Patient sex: M
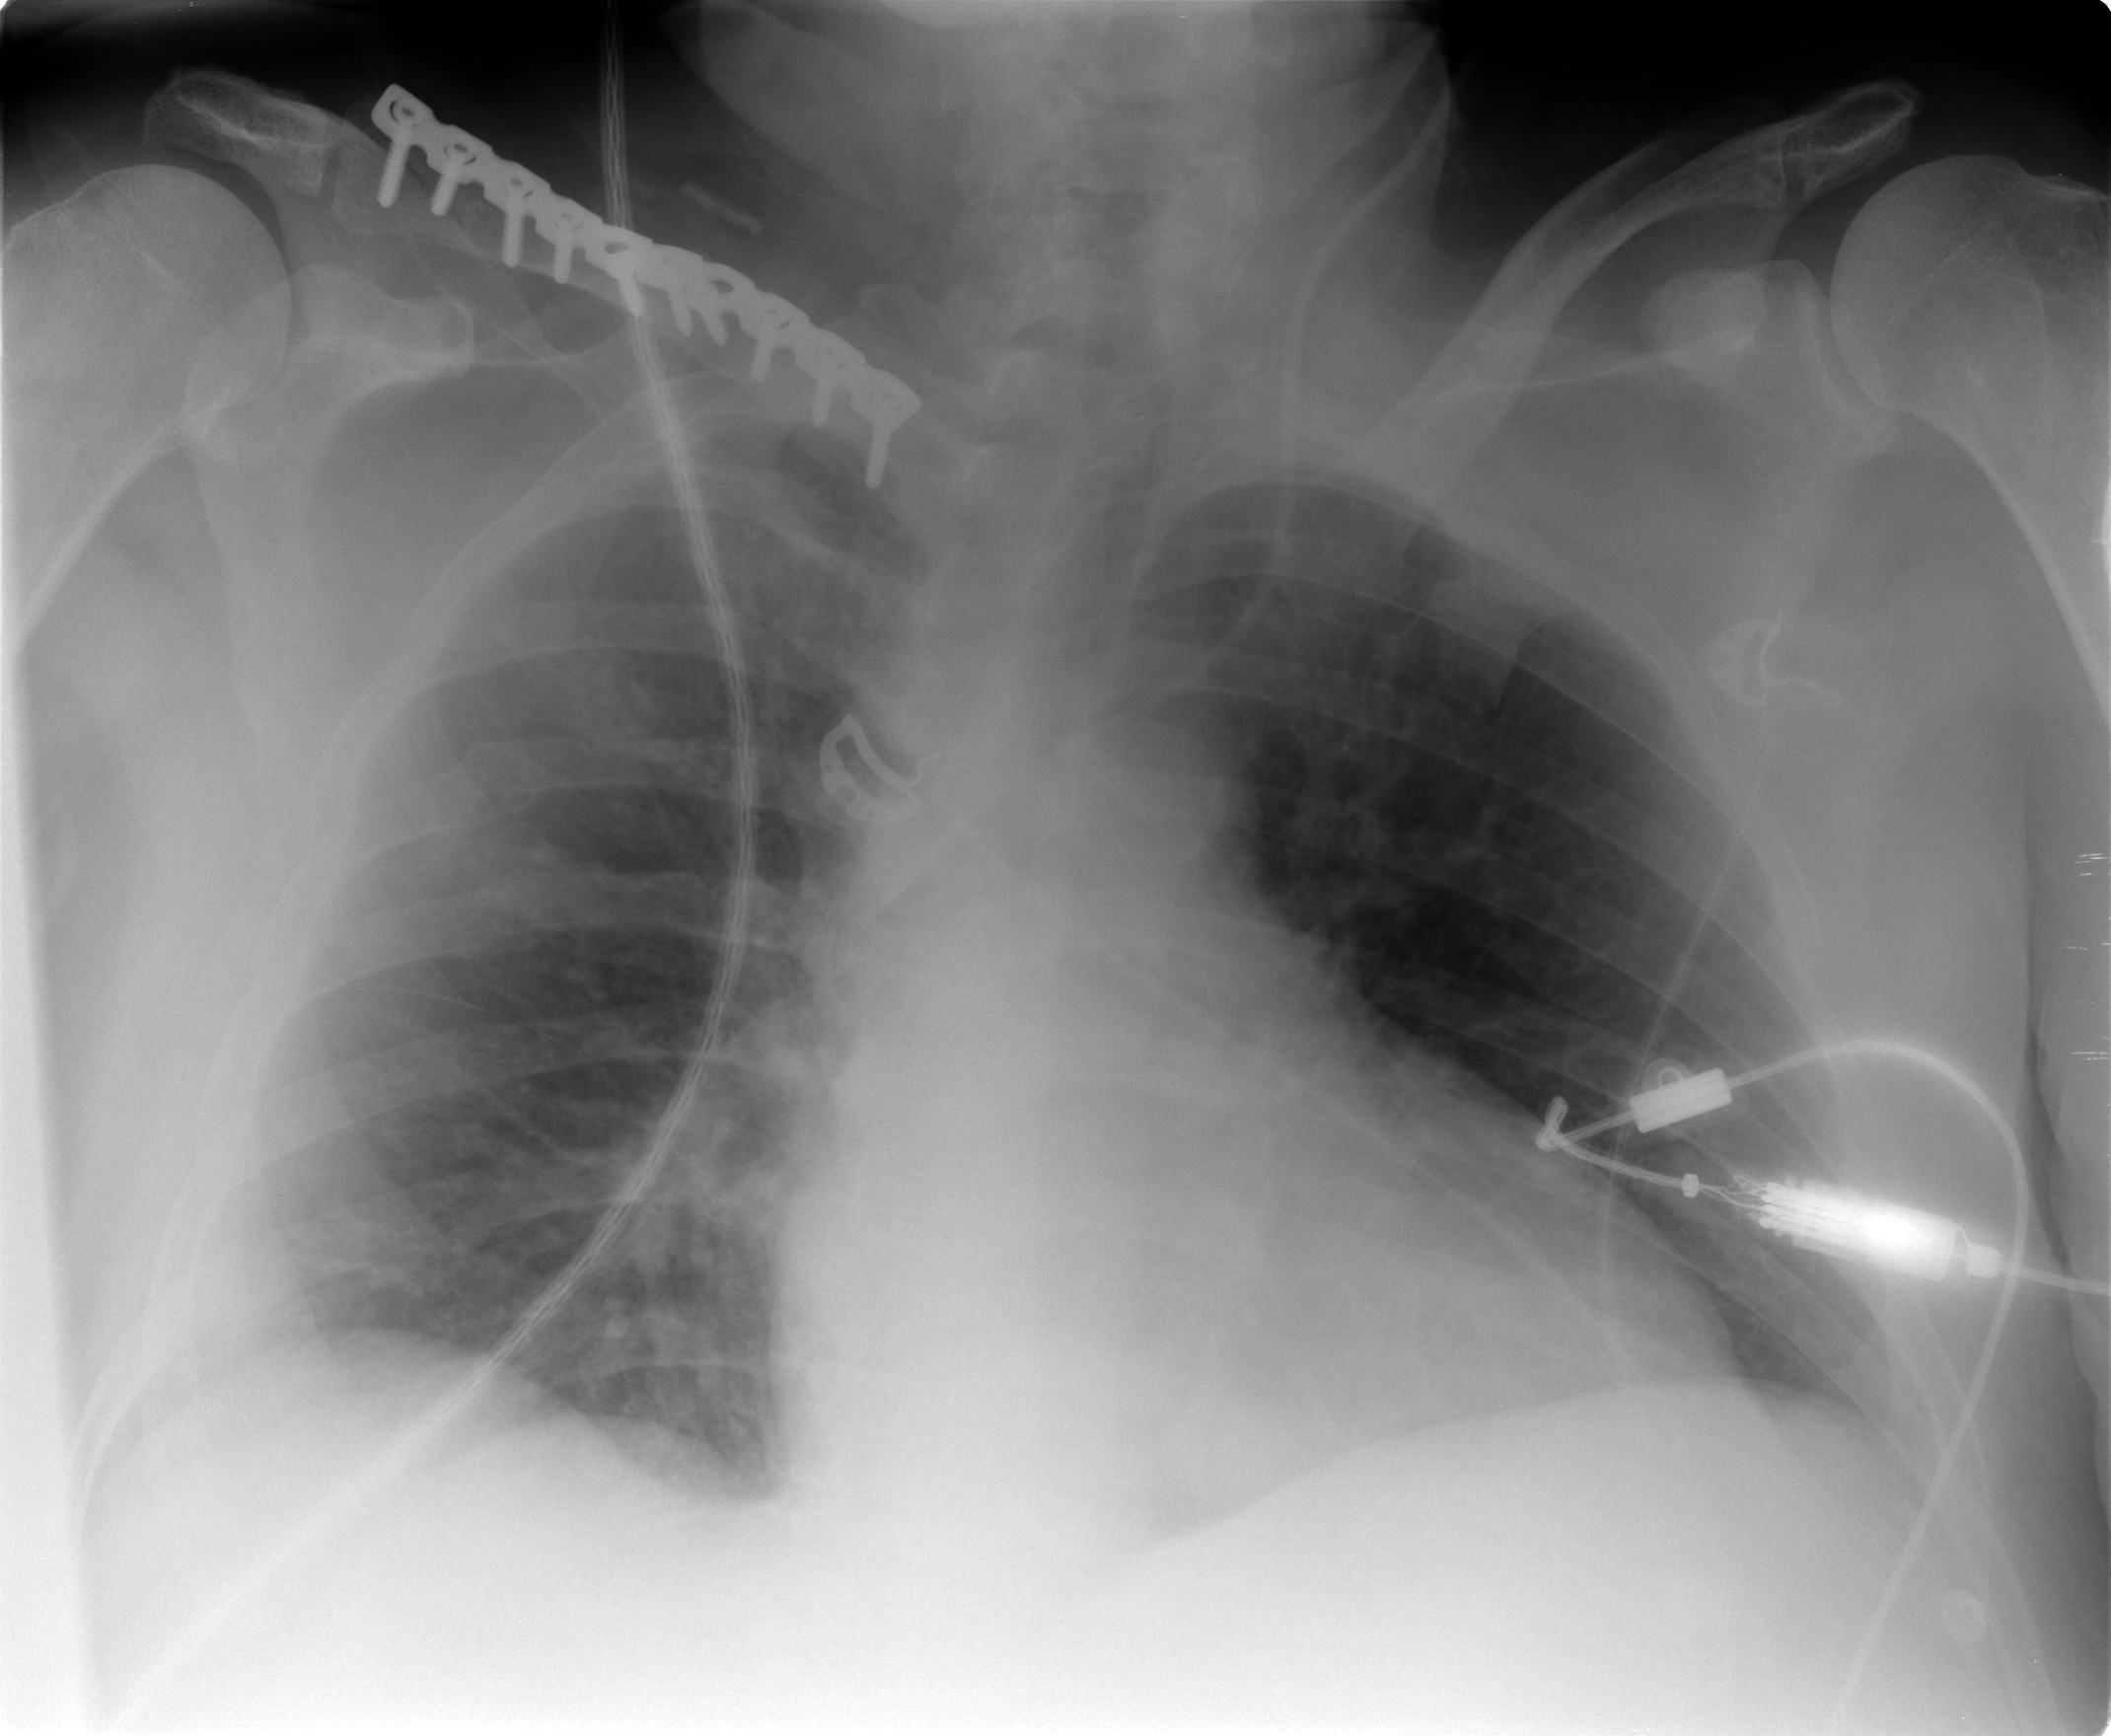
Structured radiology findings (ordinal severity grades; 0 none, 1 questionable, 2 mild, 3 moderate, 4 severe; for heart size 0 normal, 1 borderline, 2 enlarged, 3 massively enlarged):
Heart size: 2
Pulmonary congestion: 2
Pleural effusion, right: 2
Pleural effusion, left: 0
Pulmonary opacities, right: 2
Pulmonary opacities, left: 0
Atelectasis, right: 2
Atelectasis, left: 2